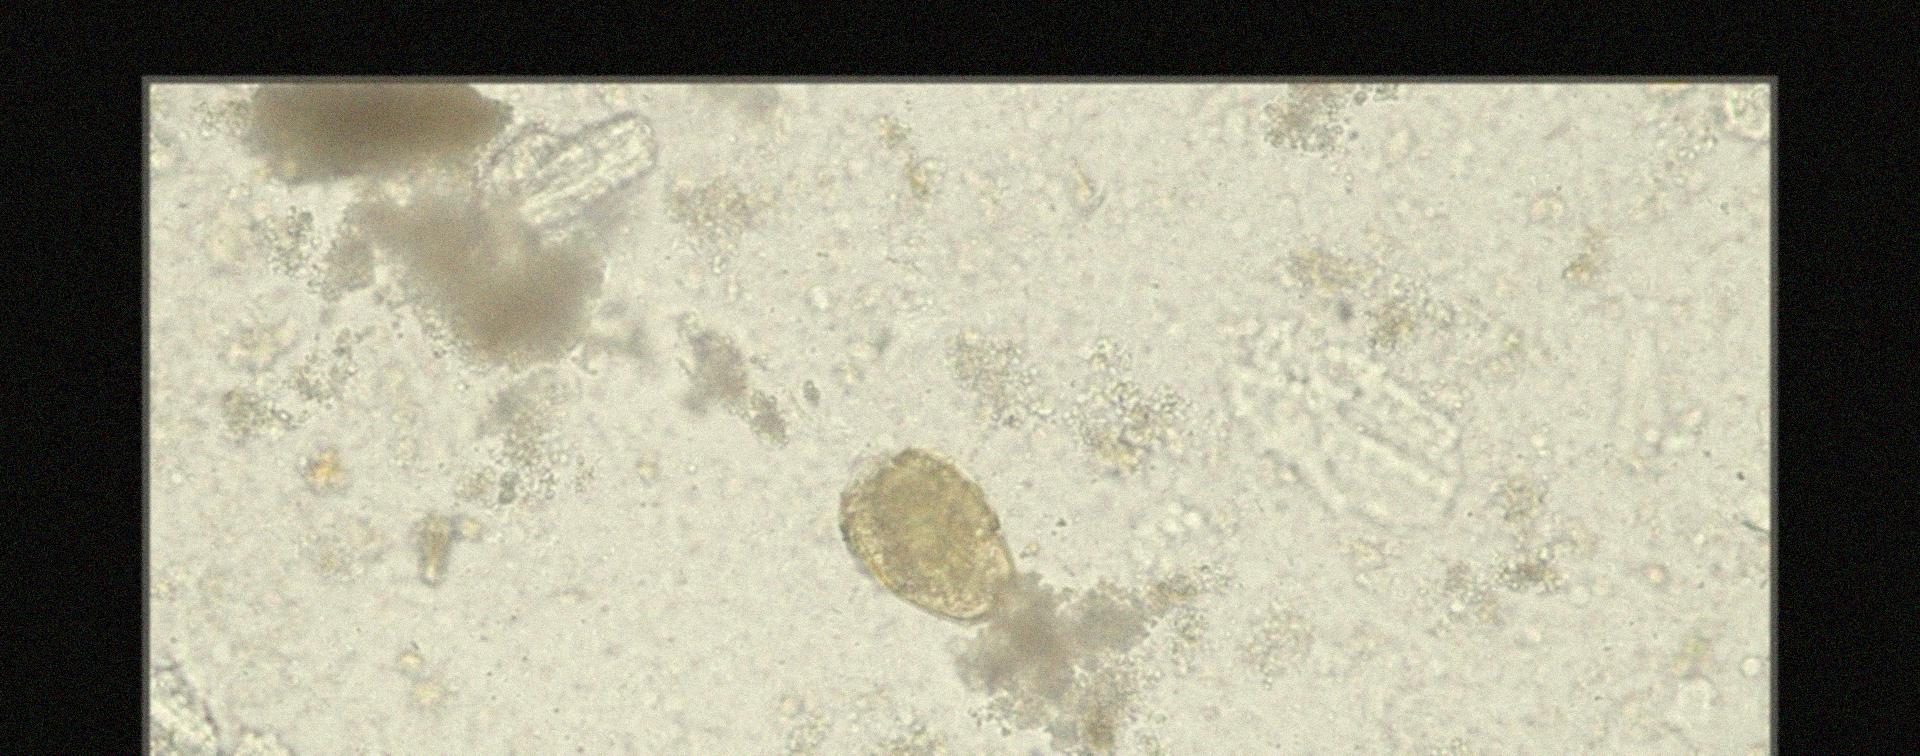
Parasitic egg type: Paragonimus spp